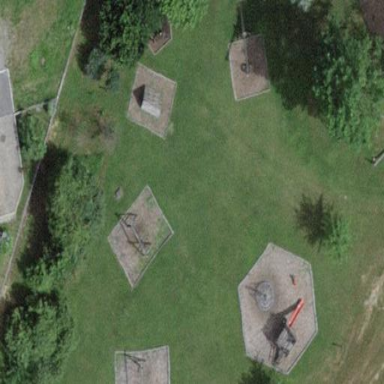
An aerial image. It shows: Playground area for leisure activities on the land.